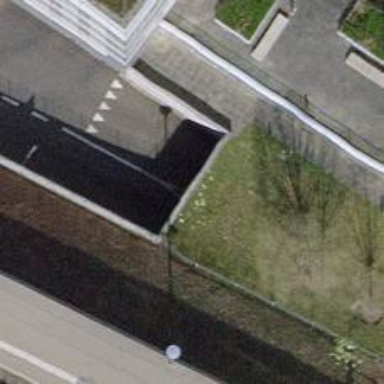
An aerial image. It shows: Parking entrance.